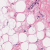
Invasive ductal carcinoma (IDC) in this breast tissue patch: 0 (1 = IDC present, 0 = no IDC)